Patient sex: M
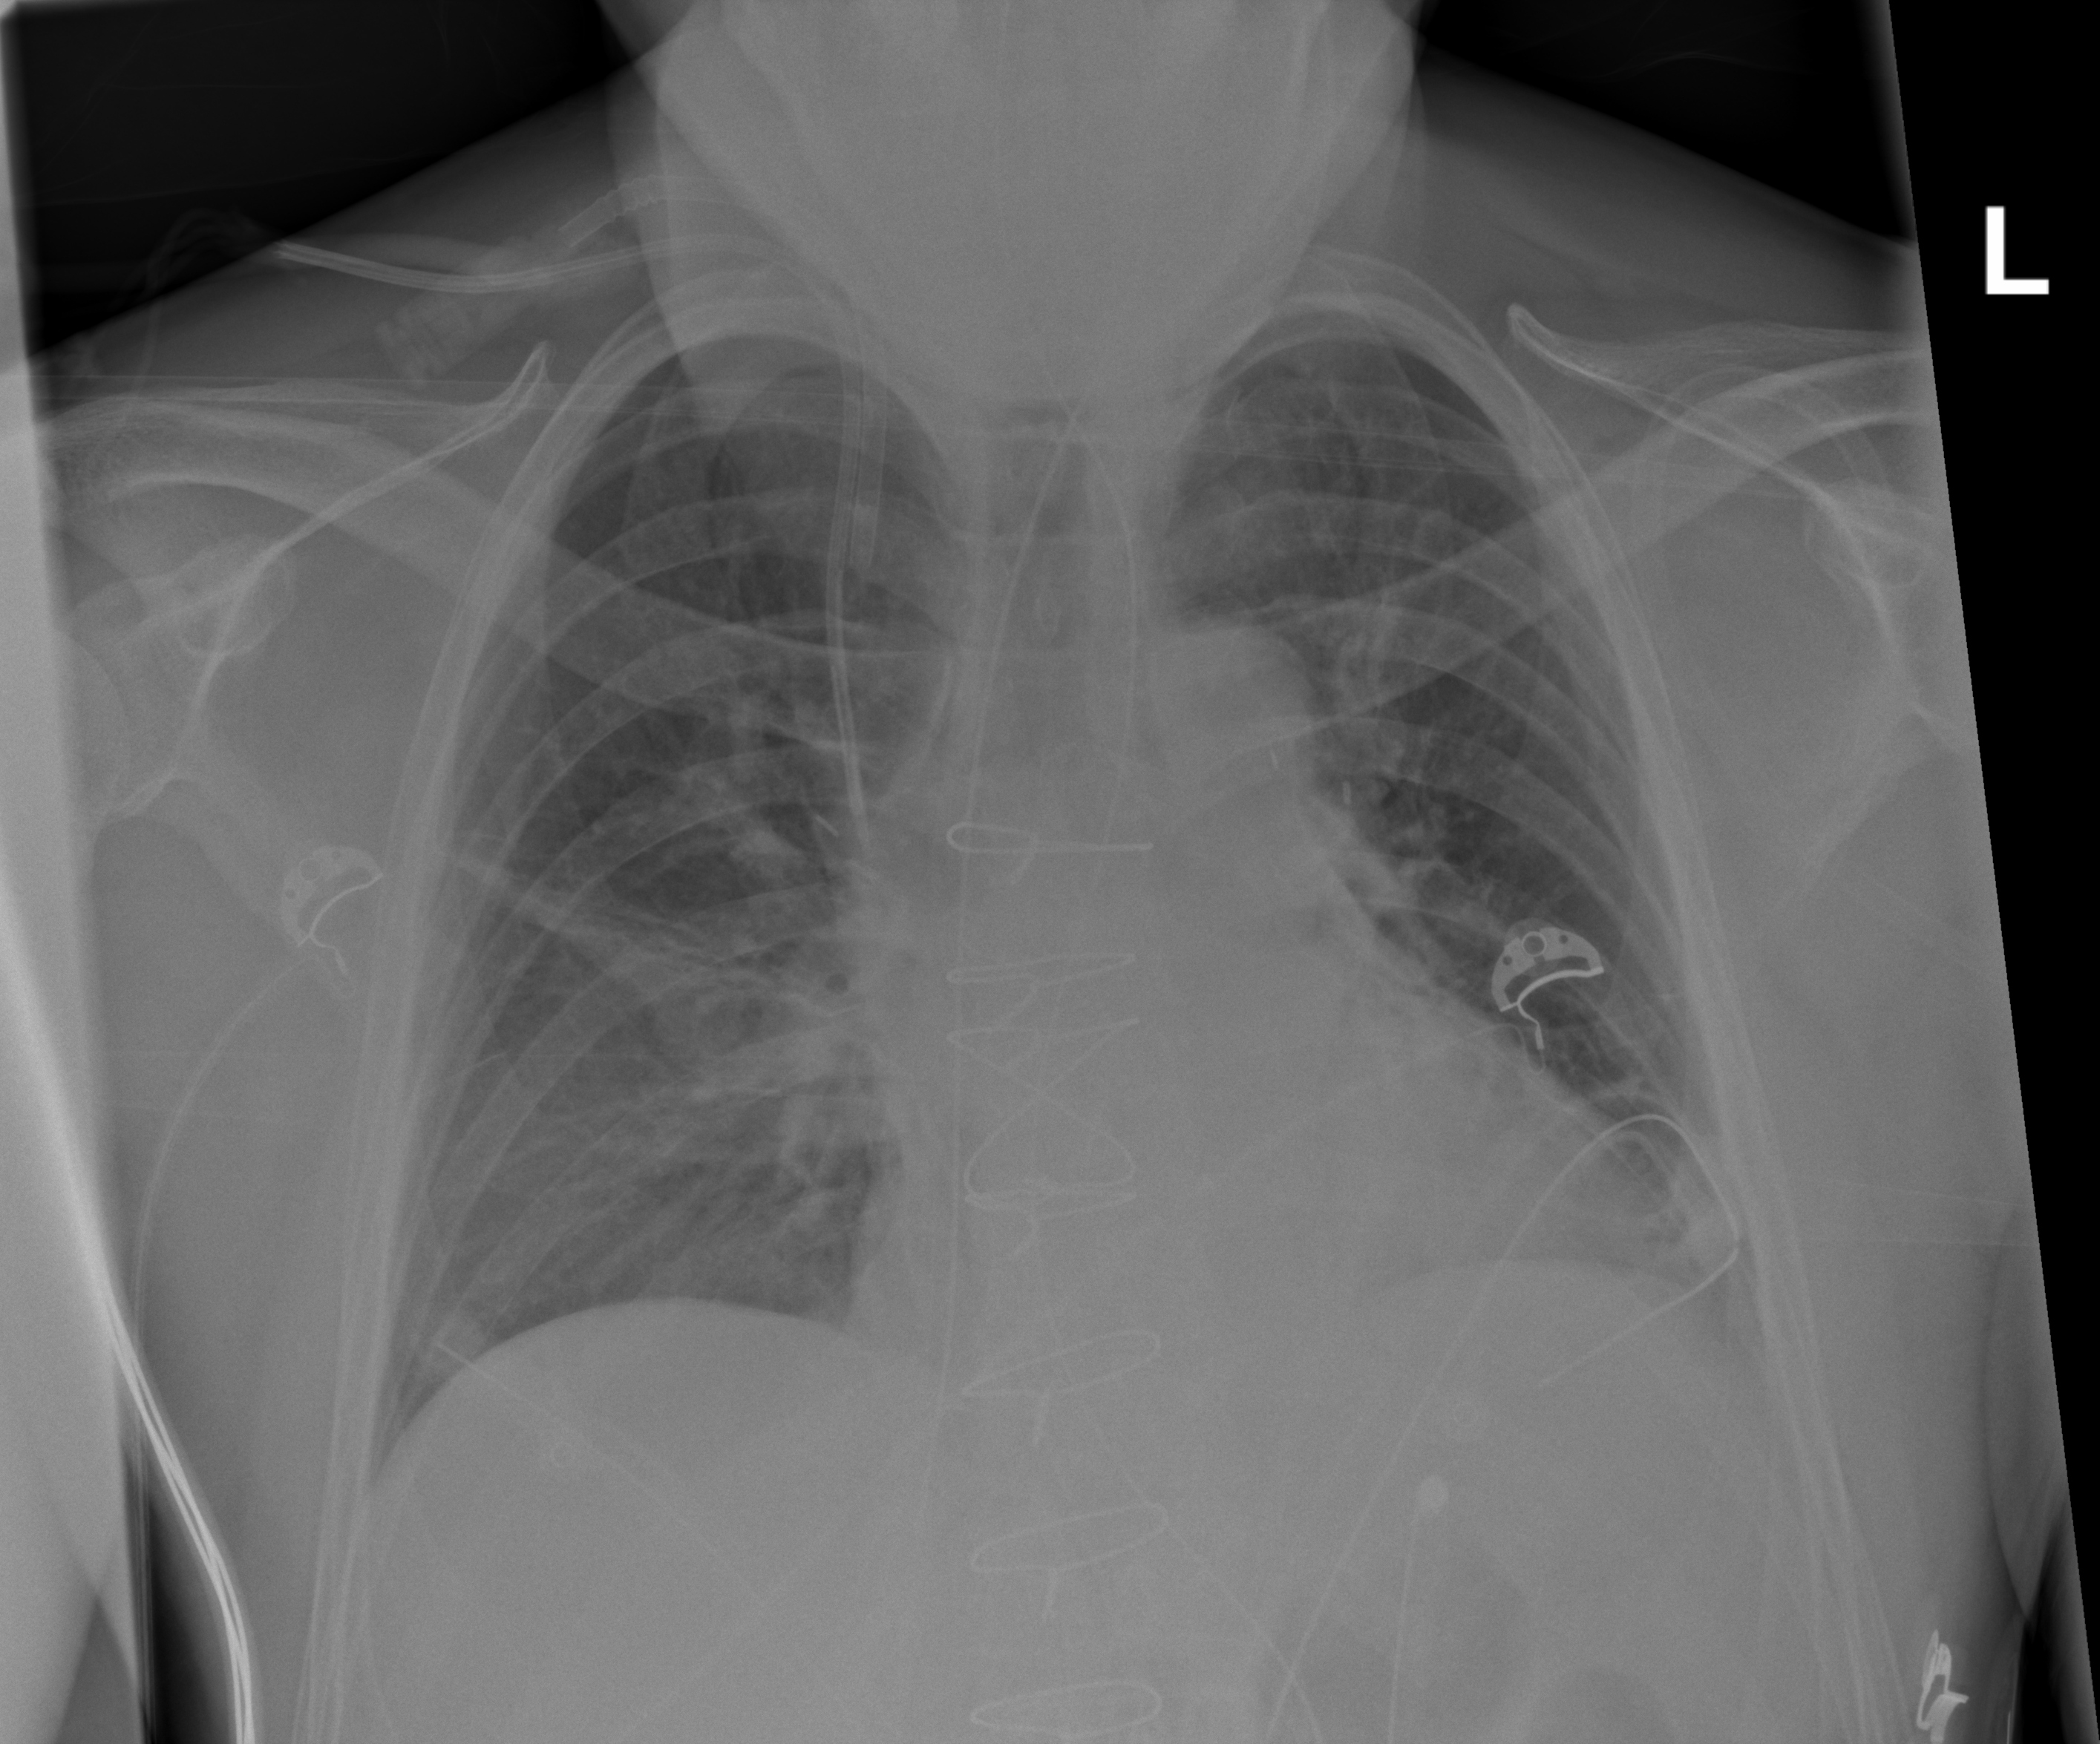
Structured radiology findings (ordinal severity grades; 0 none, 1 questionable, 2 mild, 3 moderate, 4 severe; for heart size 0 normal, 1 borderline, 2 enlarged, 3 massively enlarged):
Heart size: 0
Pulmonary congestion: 0
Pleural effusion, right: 0
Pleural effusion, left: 0
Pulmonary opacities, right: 2
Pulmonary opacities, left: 0
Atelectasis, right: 2
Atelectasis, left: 2